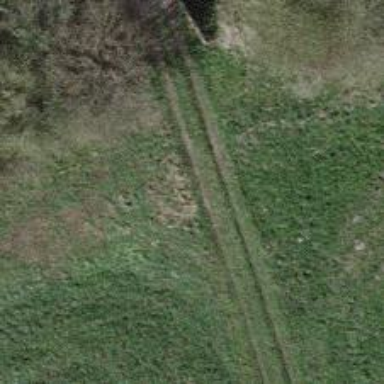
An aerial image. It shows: Track with grade 4 track type.